Question: I need to insert some formulas into a 2 dimensional area of cells with VBA. For example below

Of course I can do this for 1 row with VBA using the .Formulas = "=Sum(....)"
but how can I include an area instead of just a range? This seems so trivial but I can't seem to figure it out. I'm trying to avoid using a loop to fill out every row.
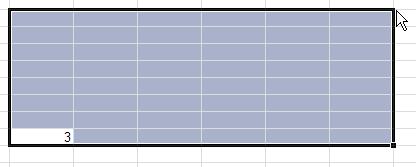
Answer: '''
Range("yourrange").Formula = "=Sum(whatever)"
'''
where 'yourrange' is a Named Range, or for an actual reference
'''
Range("A1:F8").Formula = "=Sum(whatever)"
'''